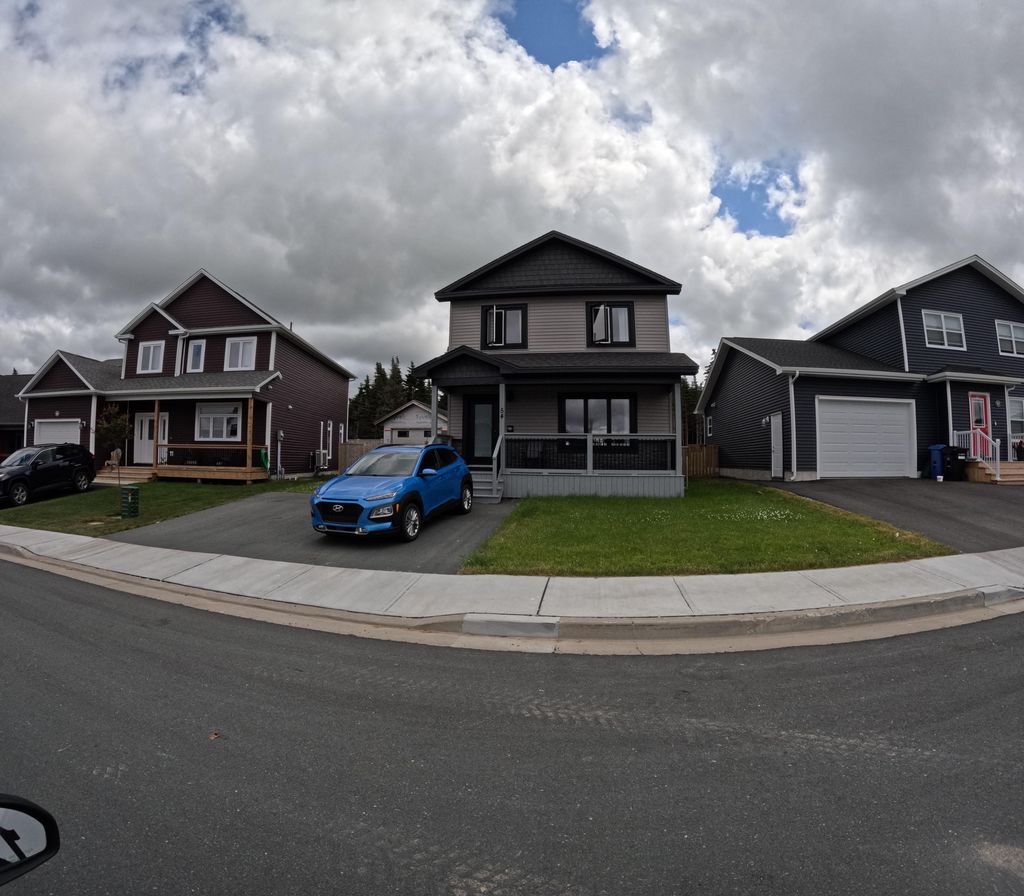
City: st_johns